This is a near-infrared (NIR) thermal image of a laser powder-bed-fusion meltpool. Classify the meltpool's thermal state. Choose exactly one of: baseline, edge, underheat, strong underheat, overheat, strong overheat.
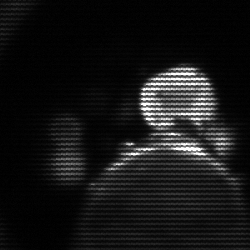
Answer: edge